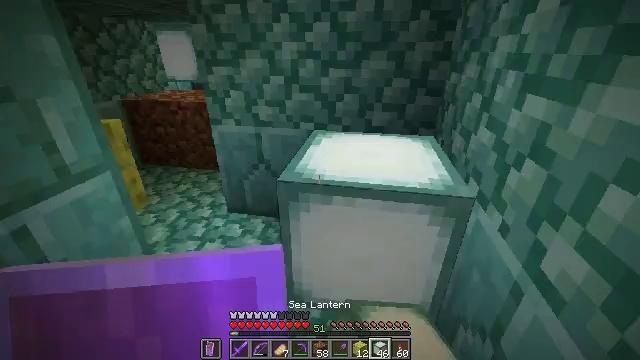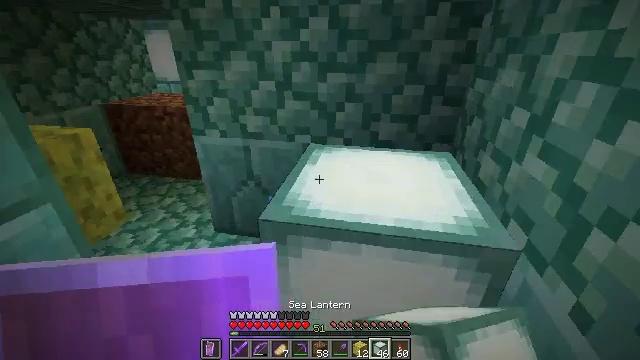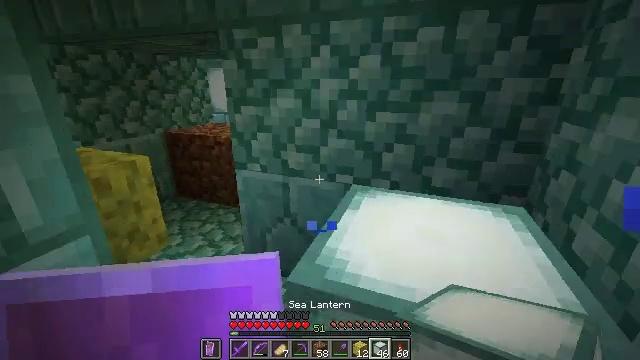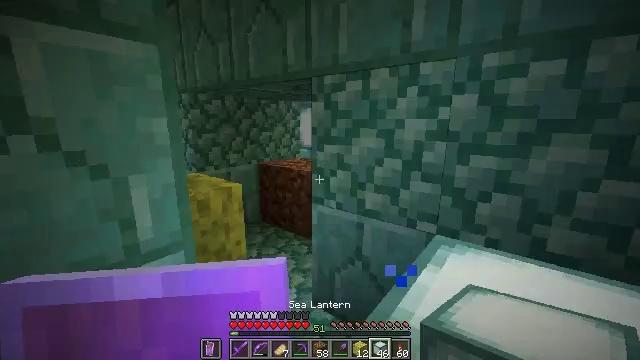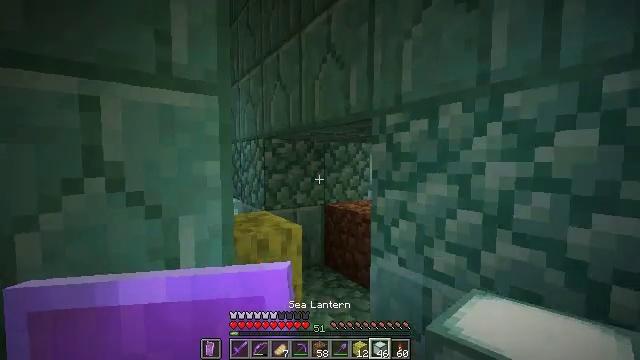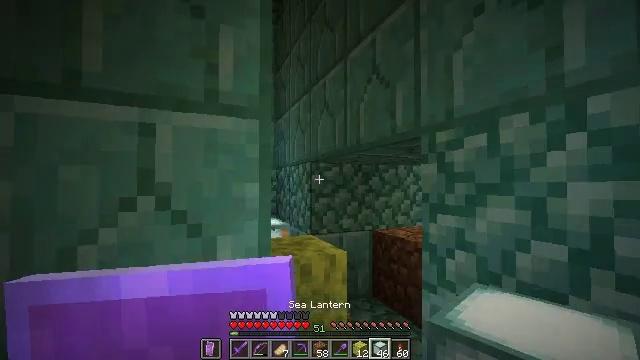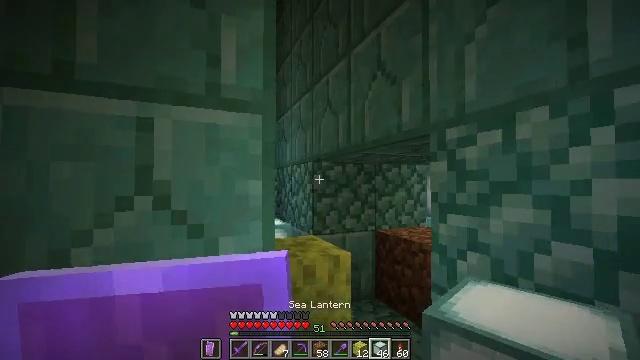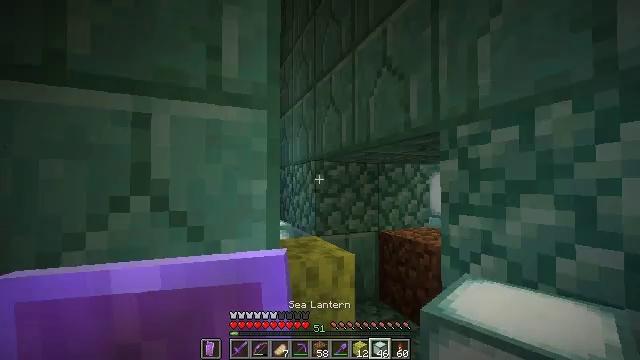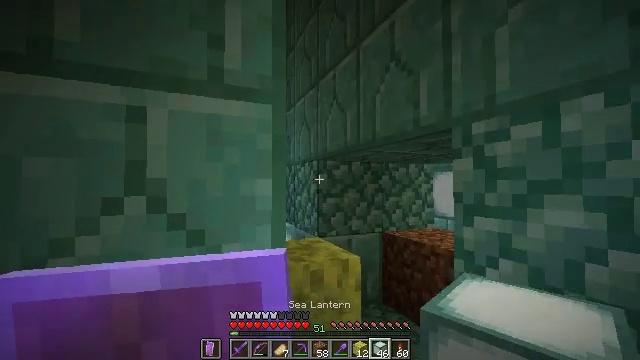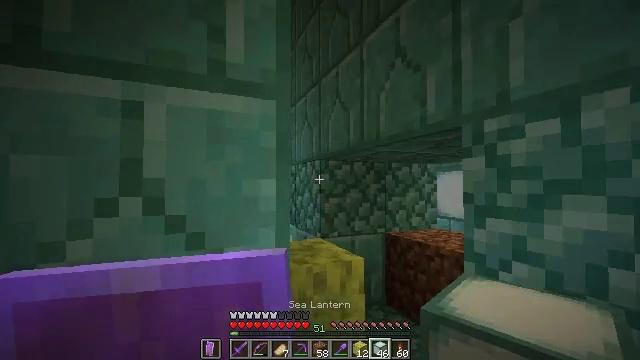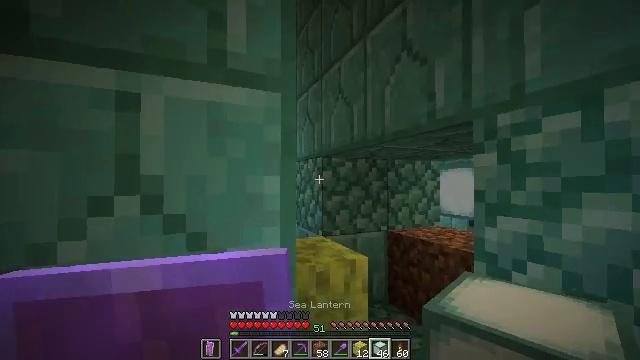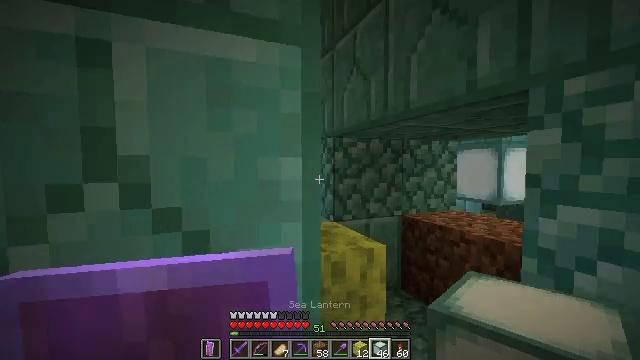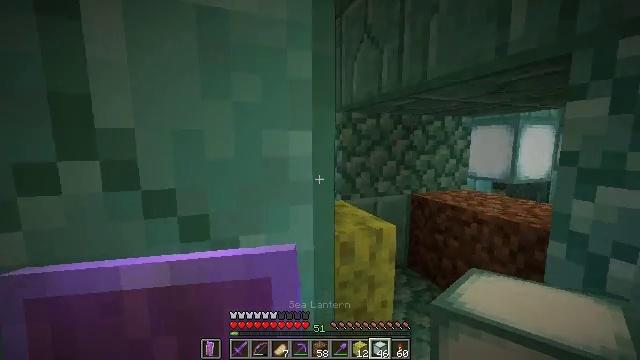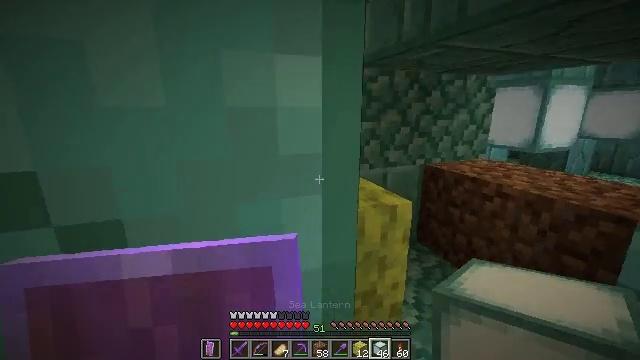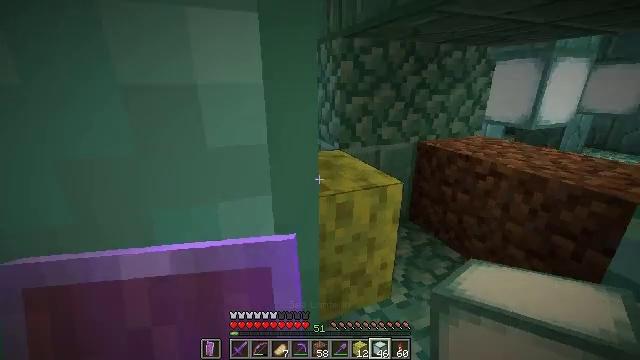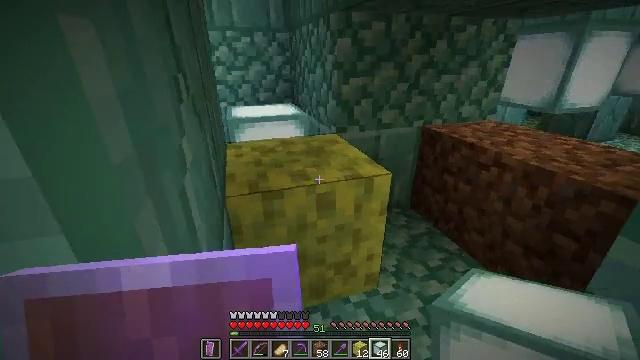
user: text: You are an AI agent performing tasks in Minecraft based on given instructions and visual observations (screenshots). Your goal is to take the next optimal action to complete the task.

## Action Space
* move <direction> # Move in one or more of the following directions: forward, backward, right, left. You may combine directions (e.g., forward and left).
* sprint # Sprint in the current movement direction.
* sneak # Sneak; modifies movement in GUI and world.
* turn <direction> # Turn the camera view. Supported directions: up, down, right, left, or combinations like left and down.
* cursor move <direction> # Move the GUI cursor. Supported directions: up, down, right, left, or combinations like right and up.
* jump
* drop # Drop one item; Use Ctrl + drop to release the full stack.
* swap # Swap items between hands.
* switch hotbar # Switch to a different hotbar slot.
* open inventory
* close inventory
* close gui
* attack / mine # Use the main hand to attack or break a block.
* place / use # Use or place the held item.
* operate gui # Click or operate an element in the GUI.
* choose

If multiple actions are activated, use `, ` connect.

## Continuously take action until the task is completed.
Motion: motion action
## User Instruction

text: Collect the wet sponge after mining.
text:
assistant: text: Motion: move forward
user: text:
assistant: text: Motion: move forward, turn left and up
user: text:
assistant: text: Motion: move forward and move right, turn left and up
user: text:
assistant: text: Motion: move forward and move right, turn left and up
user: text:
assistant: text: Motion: move forward and move right, turn left and up
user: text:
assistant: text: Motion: move forward and move right
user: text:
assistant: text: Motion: move forward and move right
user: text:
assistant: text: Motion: move forward and move right
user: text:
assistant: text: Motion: move forward and move right
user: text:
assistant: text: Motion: move forward
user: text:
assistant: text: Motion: move forward, turn down
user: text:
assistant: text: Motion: move forward, turn left and down
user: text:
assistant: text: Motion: move forward, turn down
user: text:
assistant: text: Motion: move forward and move right, turn down
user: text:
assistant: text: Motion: move forward and move right, turn left and down
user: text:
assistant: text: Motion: move forward and move right, turn left and down
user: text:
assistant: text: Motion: move forward and move right, turn left and down
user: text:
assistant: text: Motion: move forward
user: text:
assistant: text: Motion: no_op
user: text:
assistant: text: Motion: no_op
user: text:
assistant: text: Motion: no_op
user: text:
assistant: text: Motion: attack / mine
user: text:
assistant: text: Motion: attack / mine
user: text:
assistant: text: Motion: attack / mine
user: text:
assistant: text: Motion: attack / mine
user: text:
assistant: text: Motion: attack / mine
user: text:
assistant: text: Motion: attack / mine
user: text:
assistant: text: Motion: attack / mine
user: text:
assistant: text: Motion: attack / mine
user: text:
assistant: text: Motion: attack / mine